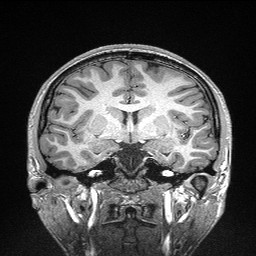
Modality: T1w
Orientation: sagittal
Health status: healthy
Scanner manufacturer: siemens
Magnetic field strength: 3 T
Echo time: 0.00298 s